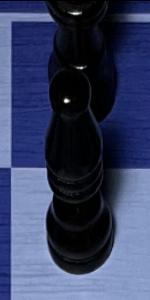
Label: Bishop_Black